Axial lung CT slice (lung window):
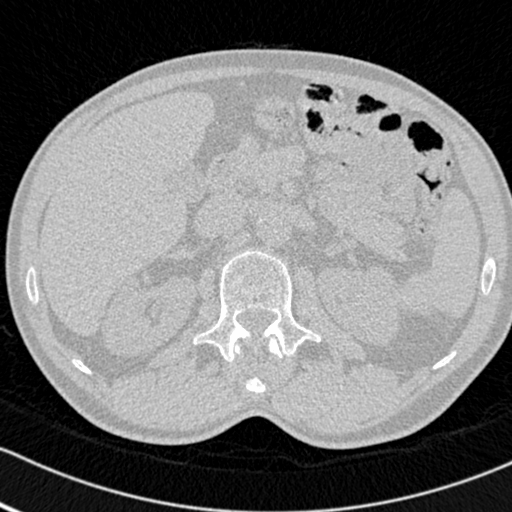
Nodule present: no